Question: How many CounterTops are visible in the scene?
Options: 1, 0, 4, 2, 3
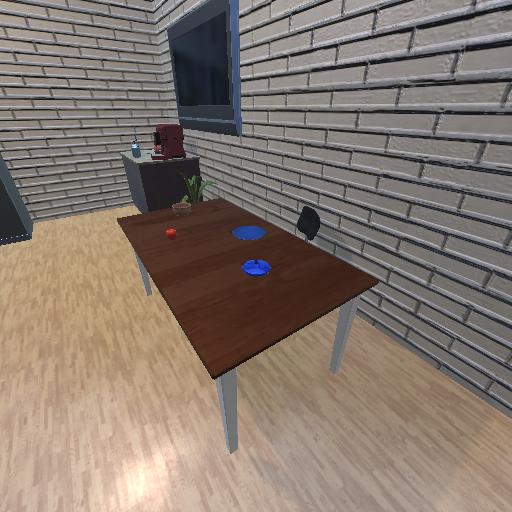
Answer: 1